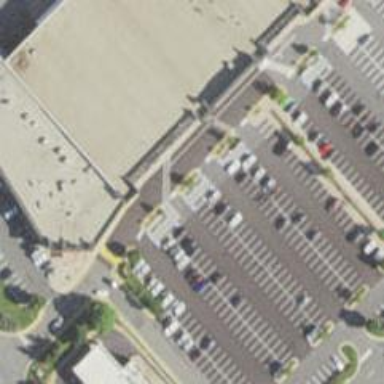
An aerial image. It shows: Parking space.